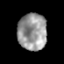
Tissue: prostate
Cell type: T cells
Senescence score: 0.3555
Nuclear area (px): 1053
Mean DAPI intensity: 151.771